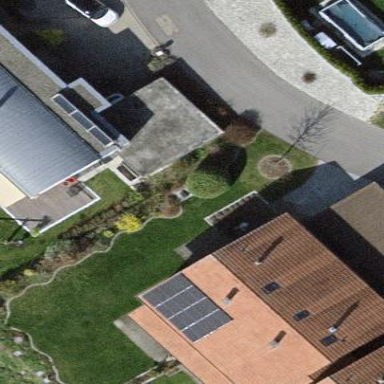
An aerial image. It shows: Simple and straightforward house.